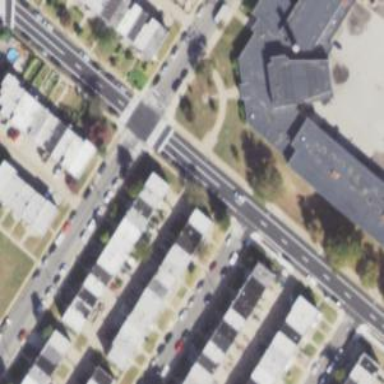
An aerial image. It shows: Alley classified as service road.